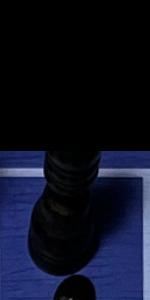
Label: Bishop_Black